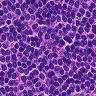
Metastatic tissue present: no